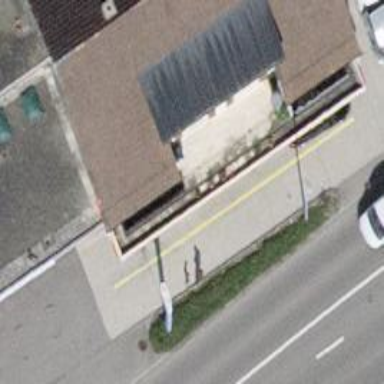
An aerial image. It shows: Kiosk selling fuel.